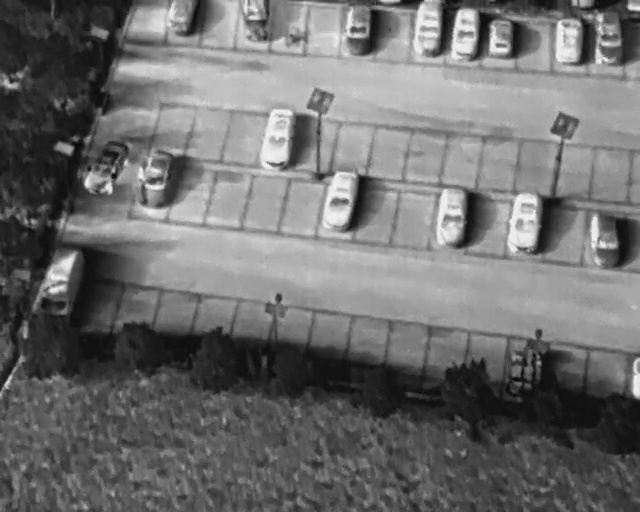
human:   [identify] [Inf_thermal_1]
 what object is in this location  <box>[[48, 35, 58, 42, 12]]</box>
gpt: <ref>1 medium car at the center</ref>

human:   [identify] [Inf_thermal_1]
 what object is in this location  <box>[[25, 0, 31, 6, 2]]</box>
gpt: <ref>1 medium car at the top left</ref>

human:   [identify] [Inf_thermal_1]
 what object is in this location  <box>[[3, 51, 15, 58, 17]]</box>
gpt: <ref>1 medium othervehicle at the left</ref>